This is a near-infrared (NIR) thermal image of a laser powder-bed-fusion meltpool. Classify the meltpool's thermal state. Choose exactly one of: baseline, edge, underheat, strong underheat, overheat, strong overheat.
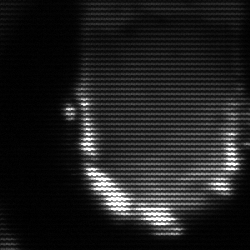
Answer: baseline